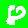
Digit: 8